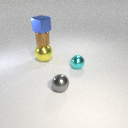
small gray metal sphere in front of small cyan metal sphere